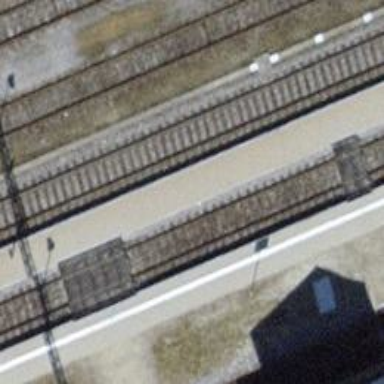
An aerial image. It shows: Stop position for public transport at railway stop.